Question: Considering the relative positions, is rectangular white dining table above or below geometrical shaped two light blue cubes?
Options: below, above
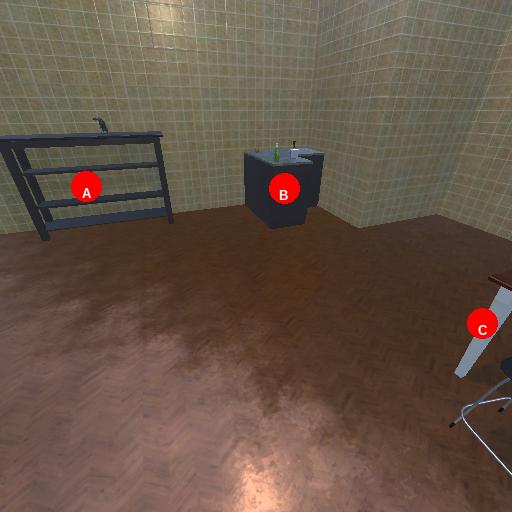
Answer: below